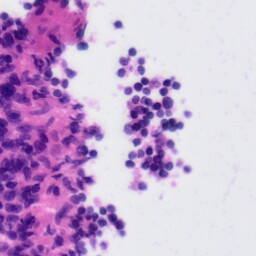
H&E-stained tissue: Tonsil